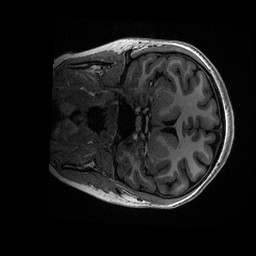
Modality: T1w
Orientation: coronal
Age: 17
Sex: female
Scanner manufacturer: ge
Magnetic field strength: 3 T
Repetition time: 0.006952 s
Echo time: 0.00292 s